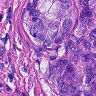
Metastatic tissue present: yes